Field crop: maize
Growth stage: 2
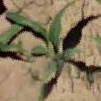
Species: maize